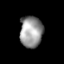
Tissue: lung
Cell type: Others
Senescence score: 0.1998
Nuclear area (px): 701
Mean DAPI intensity: 149.72